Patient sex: F
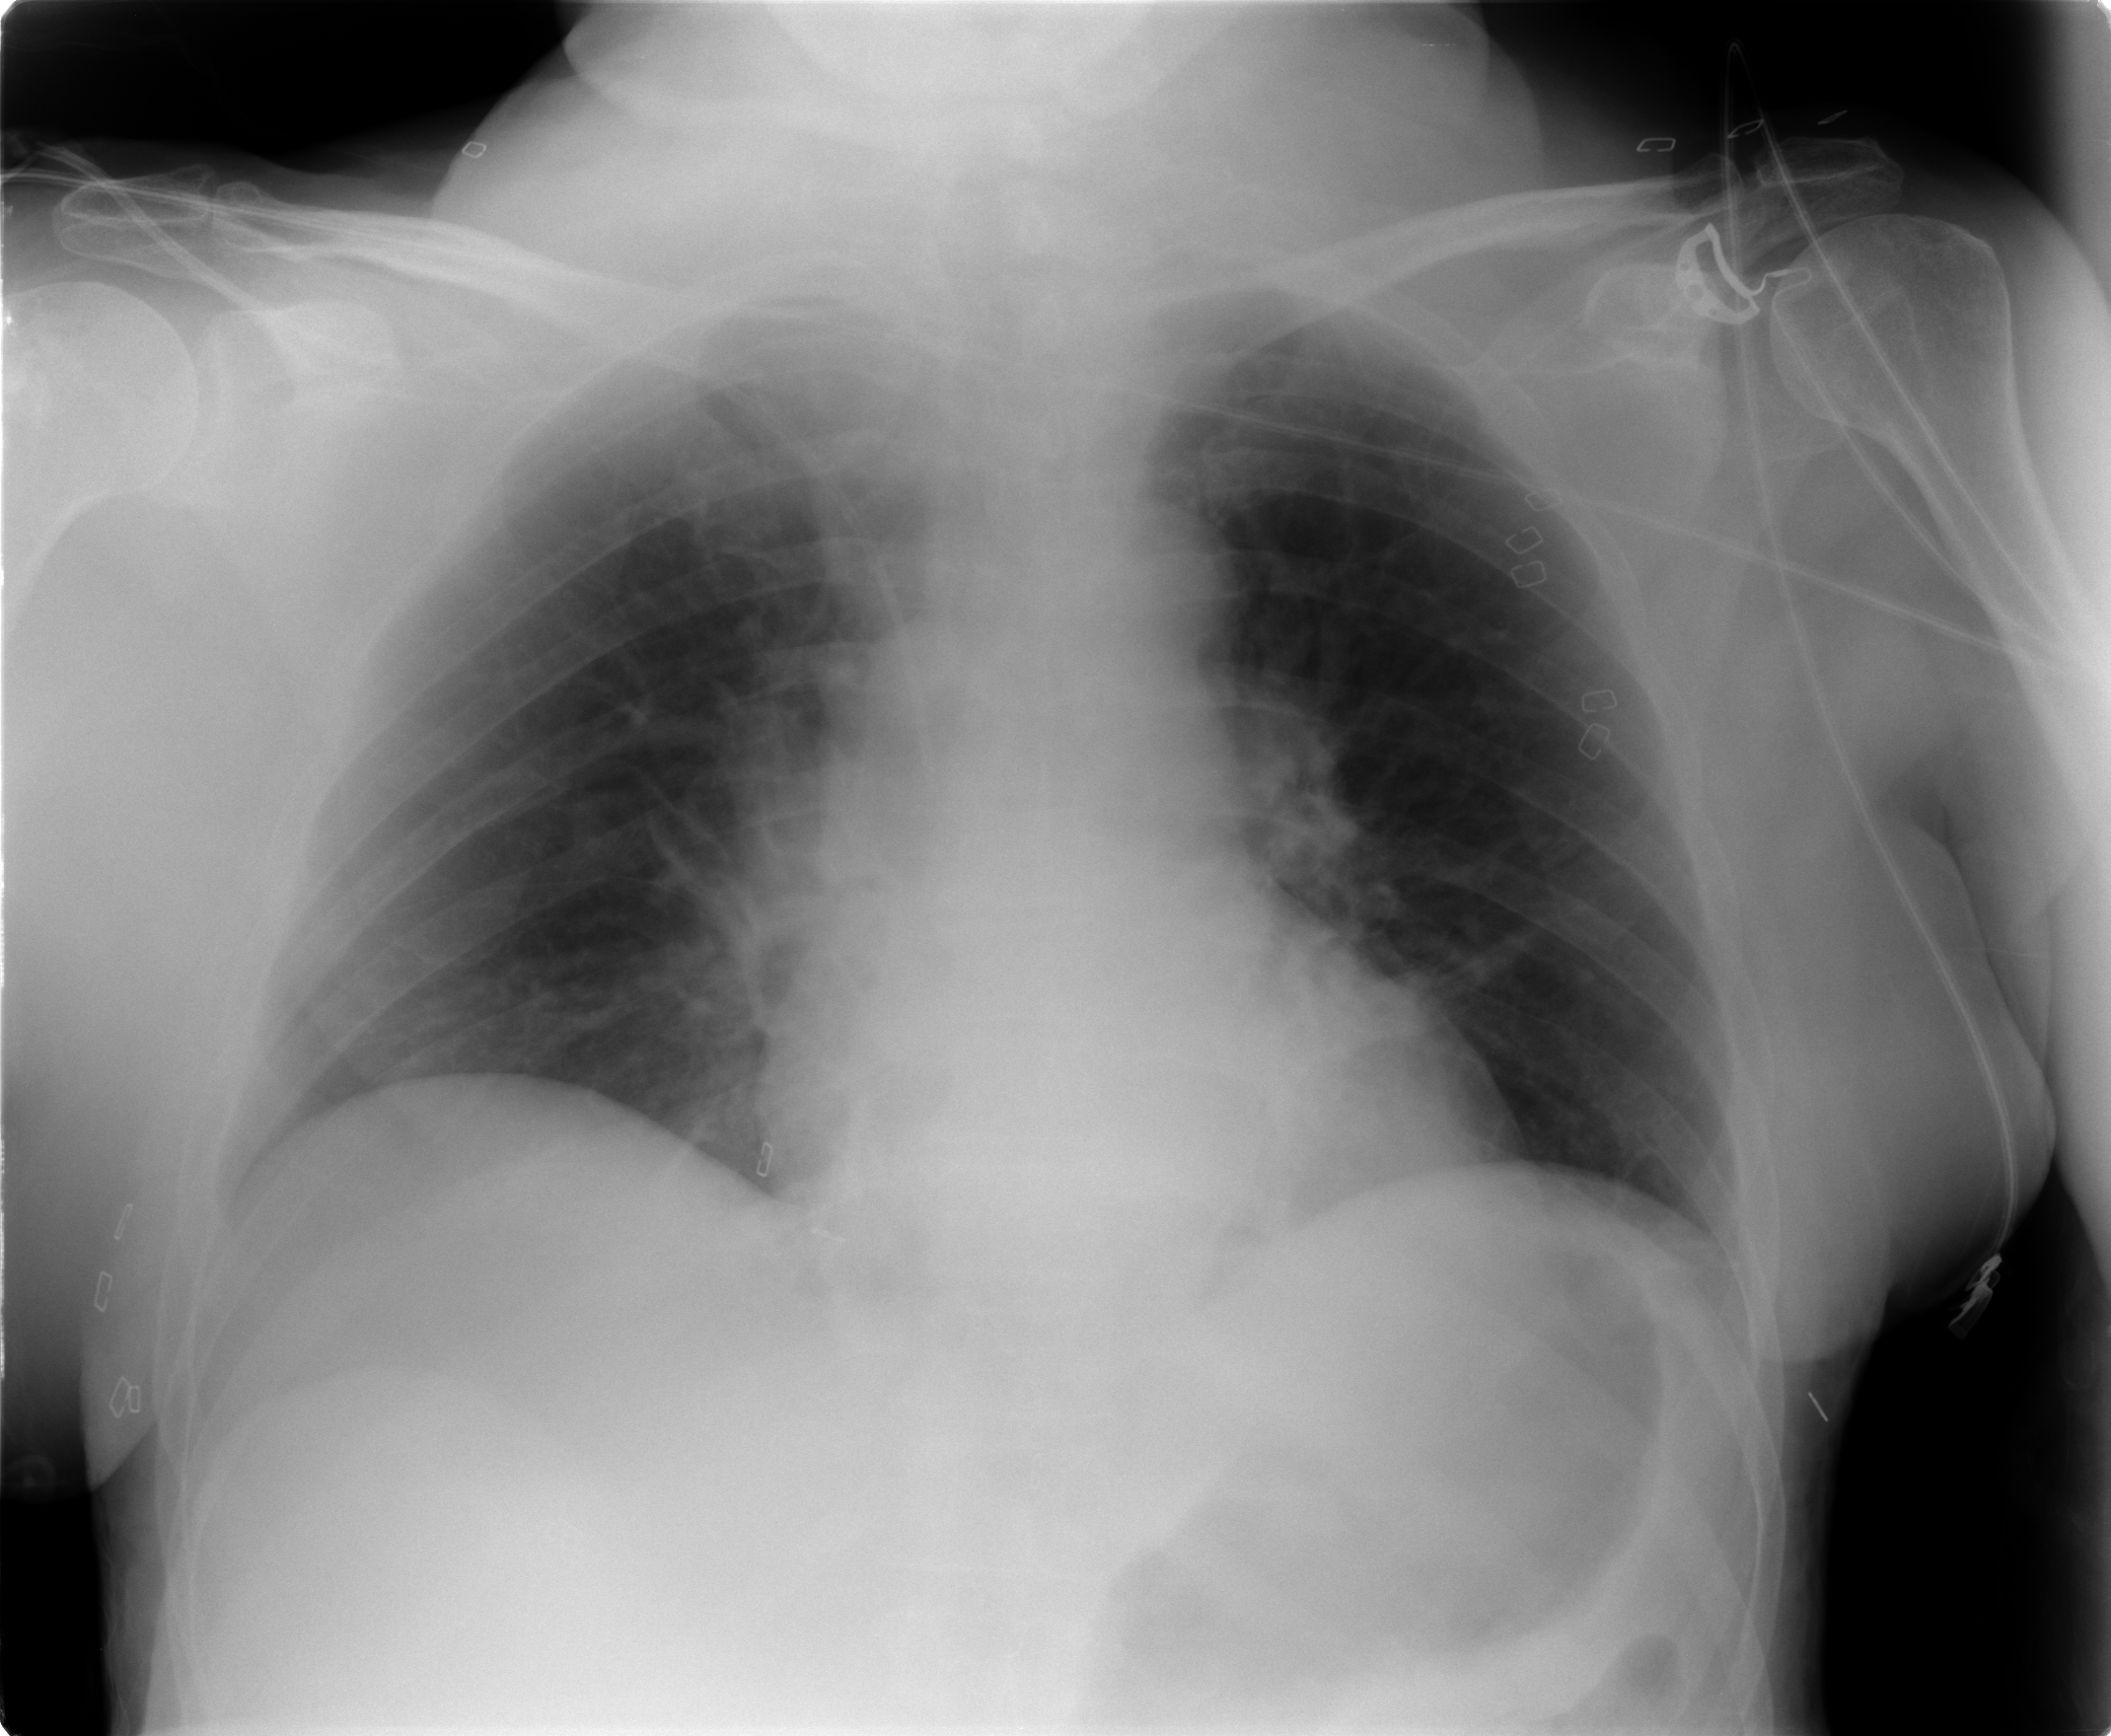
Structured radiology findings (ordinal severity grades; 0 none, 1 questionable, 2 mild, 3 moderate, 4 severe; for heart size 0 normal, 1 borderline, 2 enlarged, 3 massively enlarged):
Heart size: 0
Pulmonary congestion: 2
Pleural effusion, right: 0
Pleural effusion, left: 0
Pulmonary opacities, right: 0
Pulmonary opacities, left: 0
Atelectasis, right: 0
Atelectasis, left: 0